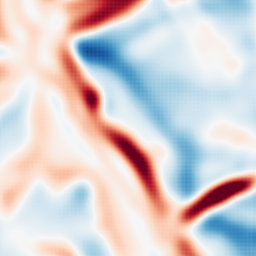
Category: multiscale
Decomposition family: log
Decomposition parameters: sigma: 10
Upsampling method: sinc_blackman
Upsampling parameters: scale: 2
kernel_size: 4
Upsampling scale: 2